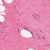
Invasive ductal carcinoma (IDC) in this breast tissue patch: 0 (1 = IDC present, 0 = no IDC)